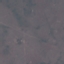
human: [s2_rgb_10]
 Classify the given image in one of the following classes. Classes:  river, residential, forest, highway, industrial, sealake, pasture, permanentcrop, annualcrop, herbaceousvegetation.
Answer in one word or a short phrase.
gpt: HerbaceousVegetation